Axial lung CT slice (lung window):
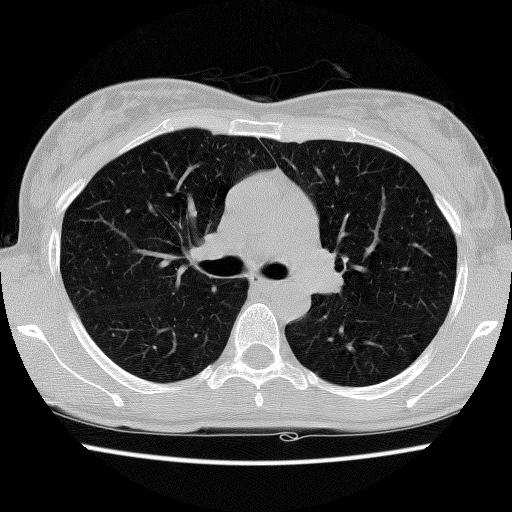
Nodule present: no